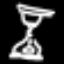
Label: hourglass